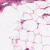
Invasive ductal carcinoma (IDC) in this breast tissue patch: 0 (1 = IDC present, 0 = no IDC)